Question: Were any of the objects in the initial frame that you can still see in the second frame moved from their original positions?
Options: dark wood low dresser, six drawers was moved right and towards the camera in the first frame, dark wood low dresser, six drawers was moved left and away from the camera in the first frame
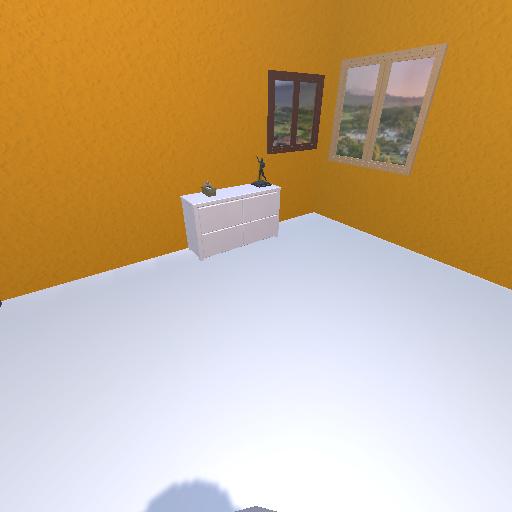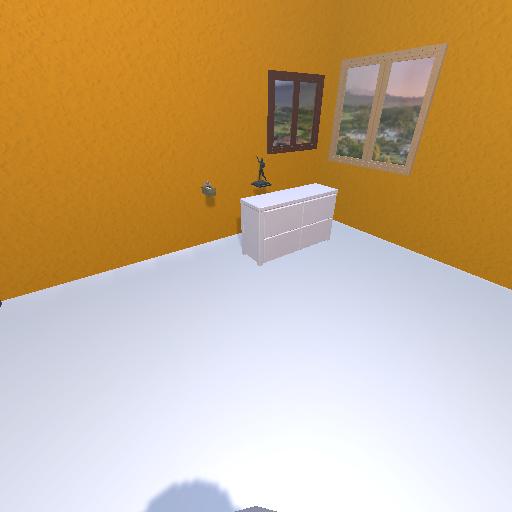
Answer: dark wood low dresser, six drawers was moved right and towards the camera in the first frame